Question: I'm making an audio player using XAudio2. We are streaming data in packets of 640 bytes, at a sample rate of 8000Hz and sample depth of 16 bytes. We are using SlimDX to access XAudio2.
But when playing sound, we are noticing that the sound quality is bad. This, for example, is a 3KHz sine curve, captured with Audacity.

I have condensed the audio player to the bare basics, but the audio quality is still bad. Is this a bug in XAudio2, SlimDX, or my code, or is this simply an artifact that occurs when one go from 8KHz to 44.1KHz? The last one seems unreasonable, as we also generate PCM wav files which are played perfectly by Windows Media Player.
The following is the basic implementation, which generates the broken Sine.
'''
public partial class MainWindow : Window
{
private XAudio2 device = new XAudio2();
private WaveFormatExtensible format = new WaveFormatExtensible();
private SourceVoice sourceVoice = null;
private MasteringVoice masteringVoice = null;
private Guid KSDATAFORMAT_SUBTYPE_PCM = new Guid("<PHONE>-8000-00aa00389b71");
private AutoResetEvent BufferReady = new AutoResetEvent(false);
private PlayBufferPool PlayBuffers = new PlayBufferPool();
public MainWindow()
{
InitializeComponent();
Closing += OnClosing;
format.Channels = 1;
format.BitsPerSample = 16;
format.FormatTag = WaveFormatTag.Extensible;
format.BlockAlignment = (short)(format.Channels * (format.BitsPerSample / 8));
format.SamplesPerSecond = 8000;
format.AverageBytesPerSecond = format.SamplesPerSecond * format.BlockAlignment;
format.SubFormat = KSDATAFORMAT_SUBTYPE_PCM;
}
private void OnClosing(object sender, CancelEventArgs cancelEventArgs)
{
sourceVoice.Stop();
sourceVoice.Dispose();
masteringVoice.Dispose();
PlayBuffers.Dispose();
}
private void button_Click(object sender, RoutedEventArgs e)
{
masteringVoice = new MasteringVoice(device);
PlayBuffer buffer = PlayBuffers.NextBuffer();
GenerateSine(buffer.Buffer);
buffer.AudioBuffer.AudioBytes = 640;
sourceVoice = new SourceVoice(device, format, VoiceFlags.None, 8);
sourceVoice.BufferStart += new EventHandler<ContextEventArgs>(sourceVoice_BufferStart);
sourceVoice.BufferEnd += new EventHandler<ContextEventArgs>(sourceVoice_BufferEnd);
sourceVoice.SubmitSourceBuffer(buffer.AudioBuffer);
sourceVoice.Start();
}
private void sourceVoice_BufferEnd(object sender, ContextEventArgs e)
{
BufferReady.Set();
}
private void sourceVoice_BufferStart(object sender, ContextEventArgs e)
{
BufferReady.WaitOne(1000);
PlayBuffer nextBuffer = PlayBuffers.NextBuffer();
nextBuffer.DataStream.Position = 0;
nextBuffer.AudioBuffer.AudioBytes = 640;
GenerateSine(nextBuffer.Buffer);
Result r = sourceVoice.SubmitSourceBuffer(nextBuffer.AudioBuffer);
}
private void GenerateSine(byte[] buffer)
{
double sampleRate = 8000.0;
double amplitude = 0.25 * short.MaxValue;
double frequency = 3000.0;
for (int n = 0; n < buffer.Length / 2; n++)
{
short[] s = { (short)(amplitude * Math.Sin((2 * Math.PI * n * frequency) / sampleRate)) };
Buffer.BlockCopy(s, 0, buffer, n * 2, 2);
}
}
}
public class PlayBuffer : IDisposable
{
#region Private variables
private IntPtr BufferPtr;
private GCHandle BufferHandle;
#endregion
#region Constructors
public PlayBuffer()
{
Index = 0;
Buffer = new byte[640 * 4]; // 640 = 30ms
BufferHandle = GCHandle.Alloc(this.Buffer, GCHandleType.Pinned);
BufferPtr = new IntPtr(BufferHandle.AddrOfPinnedObject().ToInt32());
DataStream = new DataStream(BufferPtr, 640 * 4, true, false);
AudioBuffer = new AudioBuffer();
AudioBuffer.AudioData = DataStream;
}
public PlayBuffer(int index)
: this()
{
Index = index;
}
#endregion
#region Destructor
~PlayBuffer()
{
Dispose();
}
#endregion
#region Properties
protected int Index { get; private set; }
public byte[] Buffer { get; private set; }
public DataStream DataStream { get; private set; }
public AudioBuffer AudioBuffer { get; private set; }
#endregion
#region Public functions
public void Dispose()
{
if (AudioBuffer != null)
{
AudioBuffer.Dispose();
AudioBuffer = null;
}
if (DataStream != null)
{
DataStream.Dispose();
DataStream = null;
}
}
#endregion
}
public class PlayBufferPool : IDisposable
{
#region Private variables
private int _currentIndex = -1;
private PlayBuffer[] _buffers = new PlayBuffer[2];
#endregion
#region Constructors
public PlayBufferPool()
{
for (int i = 0; i < 2; i++)
Buffers[i] = new PlayBuffer(i);
}
#endregion
#region Desctructor
~PlayBufferPool()
{
Dispose();
}
#endregion
#region Properties
protected int CurrentIndex
{
get { return _currentIndex; }
set { _currentIndex = value; }
}
protected PlayBuffer[] Buffers
{
get { return _buffers; }
set { _buffers = value; }
}
#endregion
#region Public functions
public void Dispose()
{
for (int i = 0; i < Buffers.Length; i++)
{
if (Buffers[i] == null)
continue;
Buffers[i].Dispose();
Buffers[i] = null;
}
}
public PlayBuffer NextBuffer()
{
CurrentIndex = (CurrentIndex + 1) % Buffers.Length;
return Buffers[CurrentIndex];
}
#endregion
}
'''
Some extra details:
This is used to replay recorded voice with various compression such as ALAW, uLAW or TrueSpeech. The data is sent in small packets, decoded and sent to this player. This is the reason for why we're using so low sampling rate, and so small buffers.
There are no problems with our data, however, as generating a WAV file with the data results in perfect replay by WMP or VLC.
edit: We have now "solved" this by rewriting the player in NAudio.
I'd still be interested in any input as to what is happening here. Is it our approach in the PlayBuffers, or is it simply a bug/limitation in DirectX, or the wrappers? I tried using SharpDX instead of SlimDX, but that did not change the result anything.
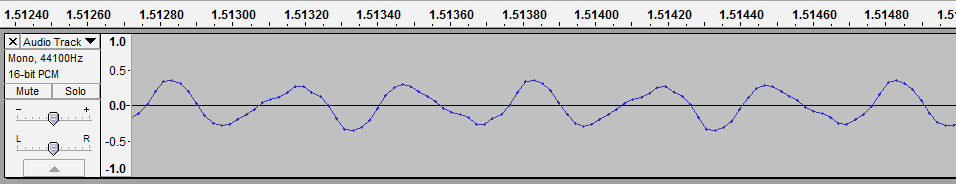
Answer: It looks as if the upsampling is done without a proper anti-aliasing (reconstruction) filter. The cutoff frequency is far too high (above the original Nyquist frequency) and therefore a lot of the aliases are being preserved, resulting in output resembling piecewise-linear interpolation between the samples taken at 8000 Hz.
Although all your different options are doing an upconversion from 8kHz to 44.1kHz, the way in which they do that is important, and the fact that one library does it well is no proof that the upconversion is not the source of error in the other.